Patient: sex F, age 60
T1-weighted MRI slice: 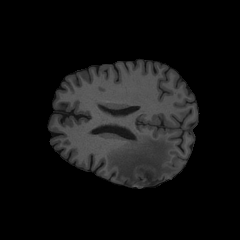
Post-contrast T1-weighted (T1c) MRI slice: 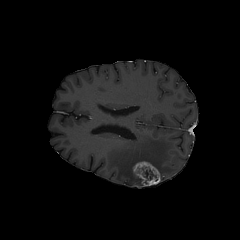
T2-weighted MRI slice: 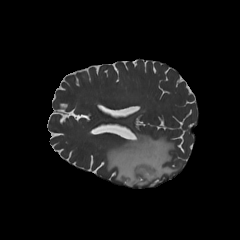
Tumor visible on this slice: yes
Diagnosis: Glioblastoma, IDH-wildtype
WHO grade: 4